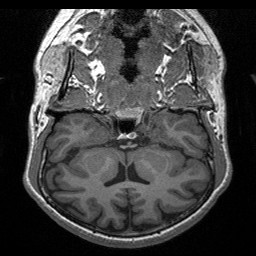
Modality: T1w
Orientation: sagittal
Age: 24
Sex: male
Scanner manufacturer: siemens
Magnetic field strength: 3 T
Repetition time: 1.9 s
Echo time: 0.00227 s